Question: Why I am getting space between listview menu

Here is my code
'''
<script id="panel-init">
$( document ).on( "pagecreate", function() {
$( "body > [data-role='panel']" ).panel();
$( "body > [data-role='panel'] [data-role='listview']" ).listview();
});
$( document ).one( "pageshow", function() {
$( "body > [data-role='header']" ).toolbar();
$( "body > [data-role='header'] [data-role='navbar']" ).navbar();
});
</script>
'''
HTML:
'''
<div data-role="header" data-position="fixed">
<h3>Order</h3>
<a class="ui-btn ui-btn-left ui-btn-icon-notext ui-icon-back" data-rel="back"></a>
<a class="ui-btn ui-btn-right ui-btn-icon-notext ui-icon-bars" href="#rightPanel"></a>
</div>
'''
Here is the external panel defined out of 'page'
'''
<!-- Right panel-->
<div data-role="panel" data-position-fixed="true" data-display="push" data-theme="b" id="rightPanel">
<ul data-role="listview">
<li data-icon="delete"><a href="#" data-rel="close">Close menu</a></li>
<li><a href="#">Acura</a></li>
<li><a href="#">Audi</a></li>
<li><a href="#">BMW</a></li>
<li><a href="#">Cadillac</a></li>
<li><a href="#">Ferrari</a></li>
</ul>
</div><!-- /rightPanel -->
'''
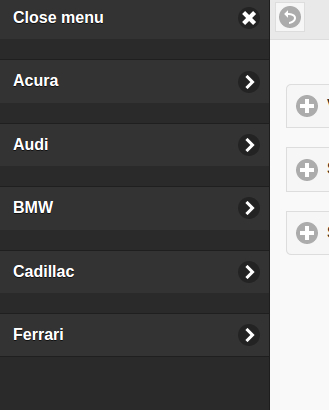
Answer: You only need to initialize the header and panel once on document ready, not on pagecreate or pageshow:
'''
$(function() {
$( "body > [data-role='panel']" ).panel();
$( "body > [data-role='panel'] [data-role='listview']" ).listview();
$( "[data-role='navbar']" ).navbar();
$( "[data-role='header']" ).toolbar();
});
'''
Other than that your code works:
> Working <URL>
Note: if you copied the listview markup from the jQM dem site, you might have ended up with extra '&nbsp;' characters instead of regular spaces in the markip. Try erasing all spaces between the '<LI>' elements in the source page, and see if the problem goes away.